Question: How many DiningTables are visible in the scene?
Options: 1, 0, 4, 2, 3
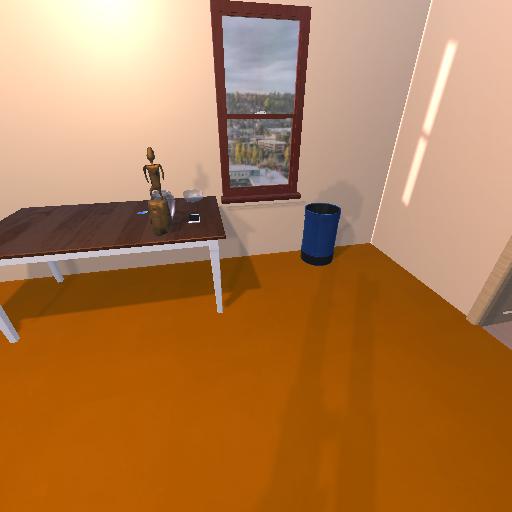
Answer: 1